Question:
Hi guys ive been wandering about fews hours on google searching if theres any other issue like this with solution.
I did the readme installation of <URL> and restart my terminal to see if it works.
Buts im still failing in this part in my windows 7 machine x86.
note: this is fix..
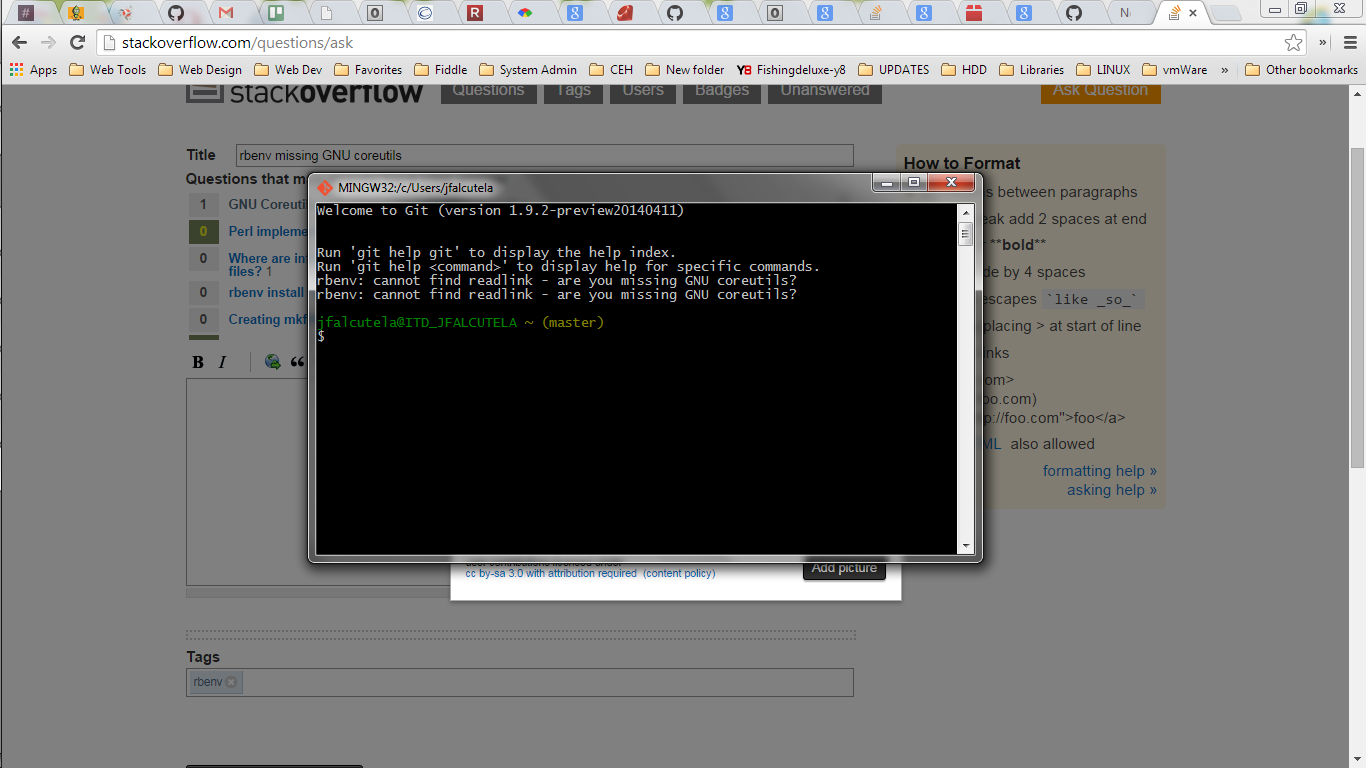
Answer: Found it out that rbenv wouldnt work in windows.
instead theres another tool called <URL> use as alternative for RVM